Field crop: maize
Growth stage: 2
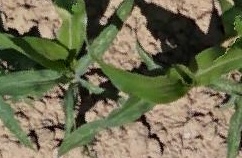
Species: maize